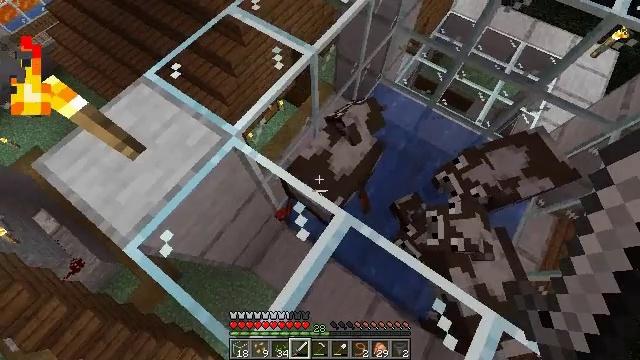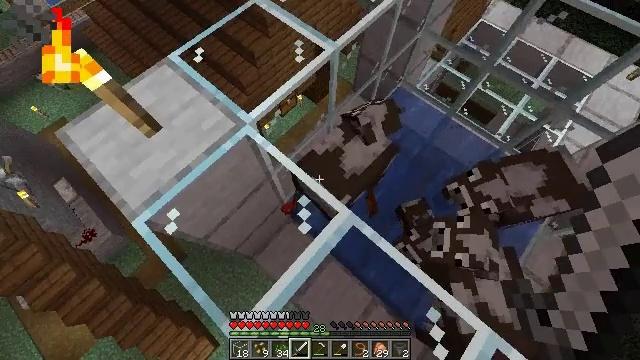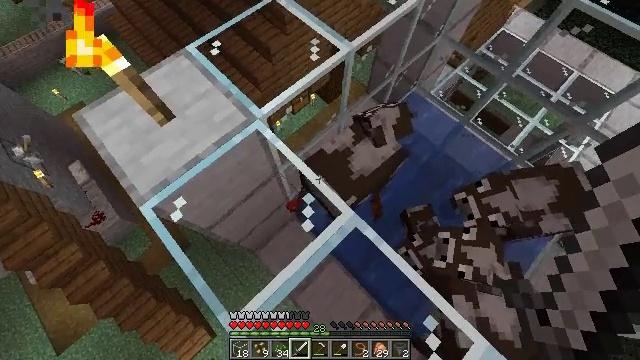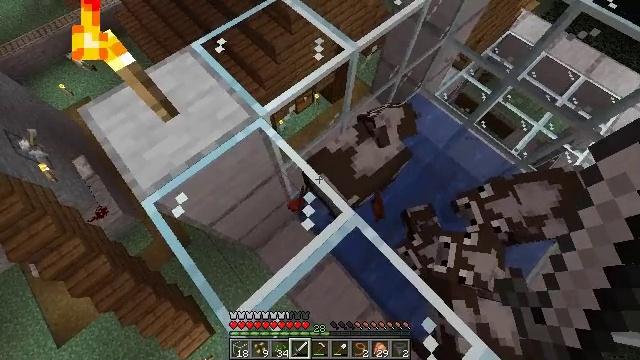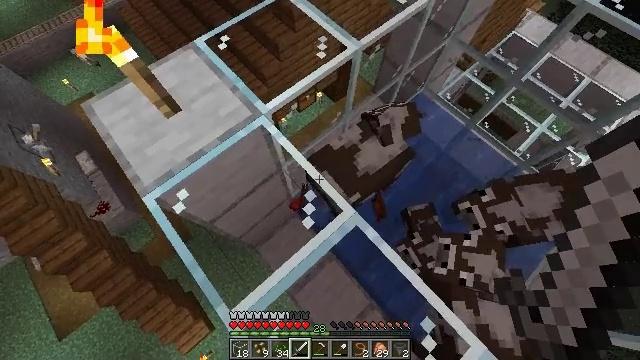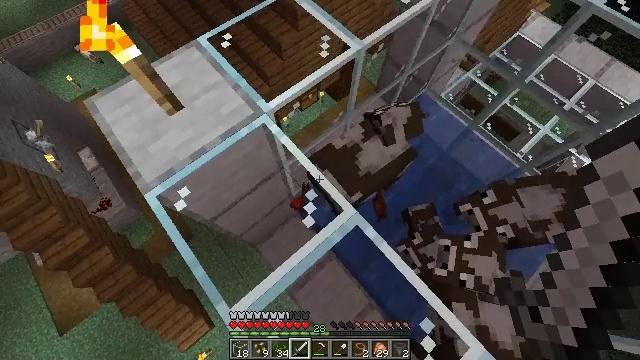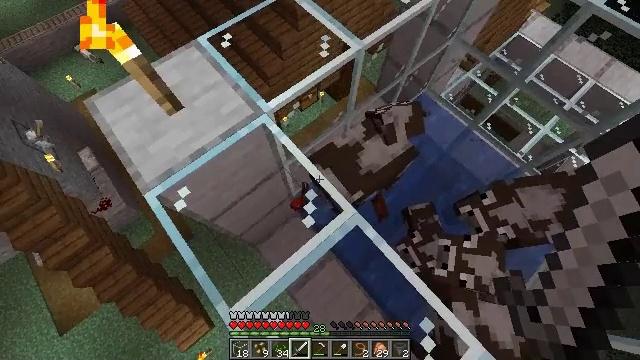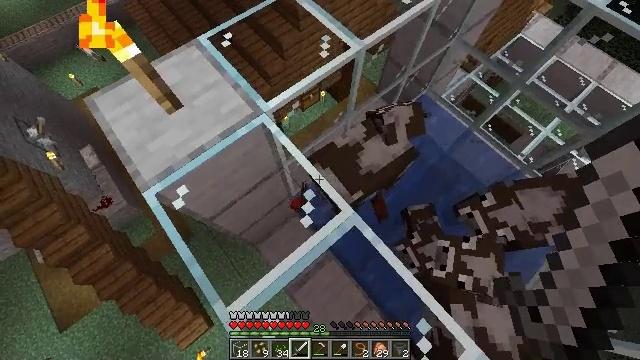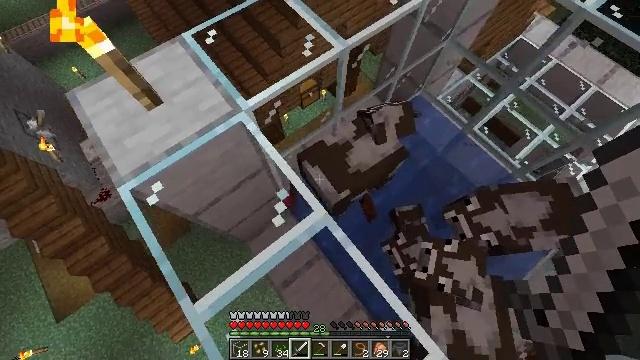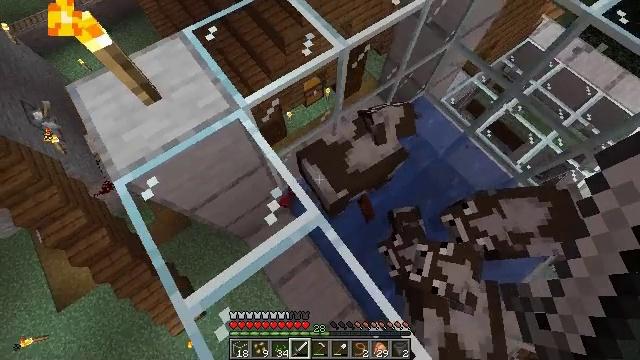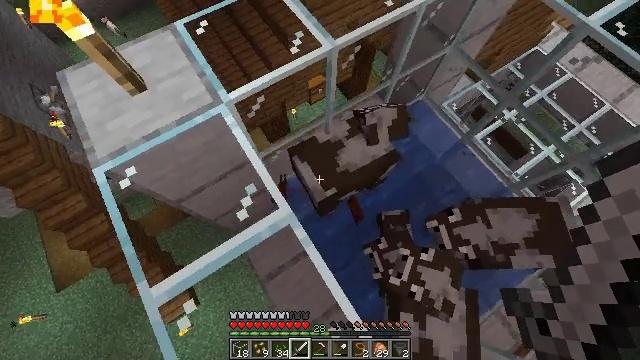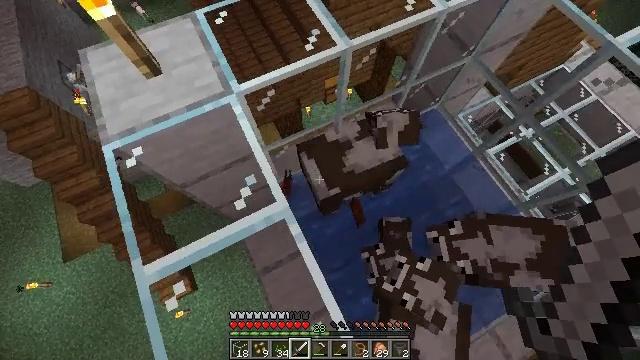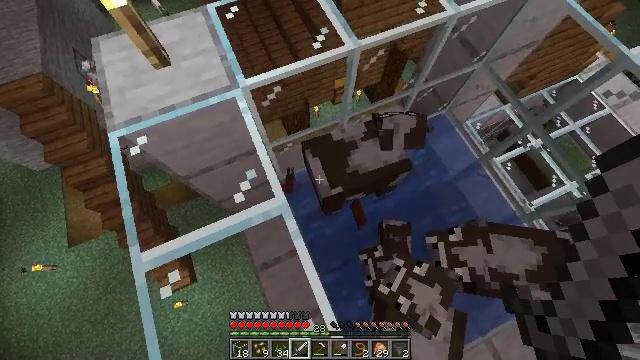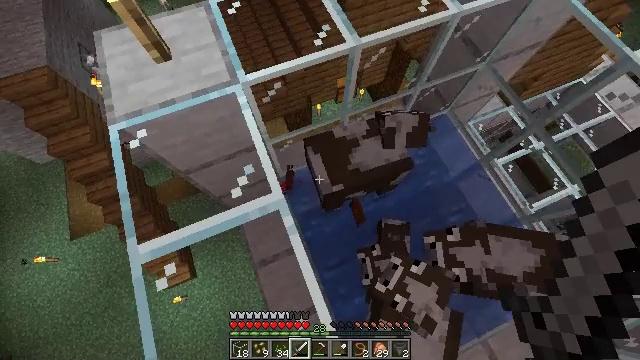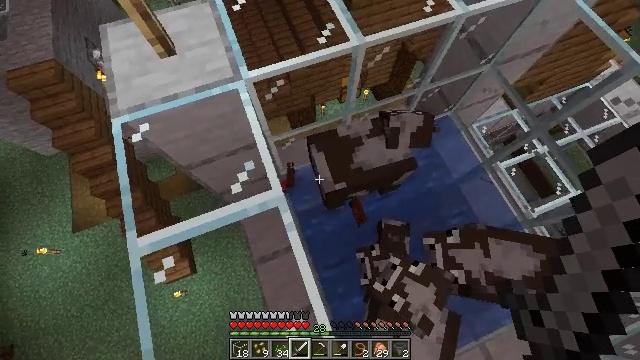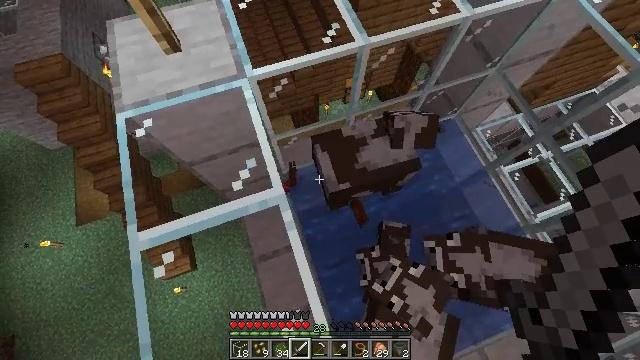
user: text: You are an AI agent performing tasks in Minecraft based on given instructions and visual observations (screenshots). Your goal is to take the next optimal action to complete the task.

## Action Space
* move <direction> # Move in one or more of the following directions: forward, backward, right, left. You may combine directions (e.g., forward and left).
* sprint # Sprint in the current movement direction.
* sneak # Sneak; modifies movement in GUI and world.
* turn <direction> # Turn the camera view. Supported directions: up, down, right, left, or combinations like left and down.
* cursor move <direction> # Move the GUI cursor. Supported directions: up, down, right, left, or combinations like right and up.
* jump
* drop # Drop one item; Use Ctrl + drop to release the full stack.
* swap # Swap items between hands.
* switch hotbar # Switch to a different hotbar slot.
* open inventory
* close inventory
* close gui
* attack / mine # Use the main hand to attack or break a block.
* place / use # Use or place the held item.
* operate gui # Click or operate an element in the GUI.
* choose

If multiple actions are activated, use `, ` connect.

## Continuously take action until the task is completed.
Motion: motion action
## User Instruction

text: Break the glass block.
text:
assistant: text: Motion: turn left
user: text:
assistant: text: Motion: turn left
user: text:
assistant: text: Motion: turn left
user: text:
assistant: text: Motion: no_op
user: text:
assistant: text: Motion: no_op
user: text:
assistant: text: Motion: no_op
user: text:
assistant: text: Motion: move right
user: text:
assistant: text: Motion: move right, turn left
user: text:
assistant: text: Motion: move right, turn left
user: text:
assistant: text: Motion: turn left
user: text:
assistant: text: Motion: turn left
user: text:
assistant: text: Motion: turn left
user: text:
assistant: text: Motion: turn left
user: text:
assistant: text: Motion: turn left
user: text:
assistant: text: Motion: turn left
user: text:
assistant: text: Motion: no_op
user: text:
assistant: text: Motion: no_op
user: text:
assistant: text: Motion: no_op
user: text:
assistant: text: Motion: no_op
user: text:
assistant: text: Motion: no_op
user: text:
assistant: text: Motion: no_op
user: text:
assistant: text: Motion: no_op
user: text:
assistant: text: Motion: no_op
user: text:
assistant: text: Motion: no_op
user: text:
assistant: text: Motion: no_op
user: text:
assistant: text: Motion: no_op
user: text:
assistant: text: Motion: no_op
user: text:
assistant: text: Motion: no_op
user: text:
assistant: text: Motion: no_op
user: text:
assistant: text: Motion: no_op